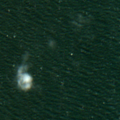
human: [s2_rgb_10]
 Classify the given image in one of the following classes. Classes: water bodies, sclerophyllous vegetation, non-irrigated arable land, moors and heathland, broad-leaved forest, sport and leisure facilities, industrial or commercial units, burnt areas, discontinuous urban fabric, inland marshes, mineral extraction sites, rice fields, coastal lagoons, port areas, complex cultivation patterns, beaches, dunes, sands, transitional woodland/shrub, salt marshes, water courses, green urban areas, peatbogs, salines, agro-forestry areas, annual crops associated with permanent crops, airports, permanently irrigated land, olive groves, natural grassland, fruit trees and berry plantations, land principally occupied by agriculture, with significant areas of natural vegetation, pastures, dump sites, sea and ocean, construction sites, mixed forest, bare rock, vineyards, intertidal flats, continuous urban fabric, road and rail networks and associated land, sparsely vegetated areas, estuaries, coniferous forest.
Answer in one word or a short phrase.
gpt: sea and ocean